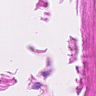
Metastatic tissue present: no